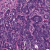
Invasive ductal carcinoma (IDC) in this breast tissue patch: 1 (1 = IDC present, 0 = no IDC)